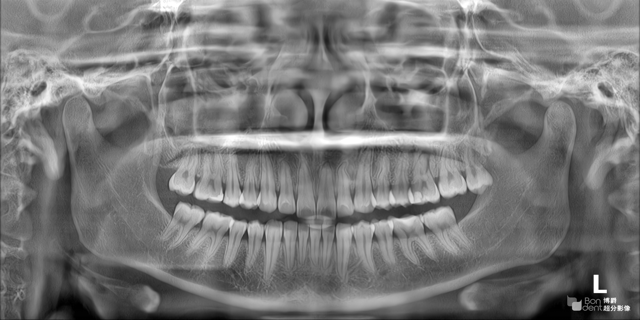
adult